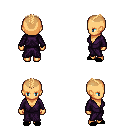
a pixel art fantasy rpg character, female body template, human, tanned skin, purple robe, red pants, light blonde short mohawk hairstyle, black slippers, four views (front, back, left, right), 2x2 character sprite sheet, small pixel art, hard edges, no anti-aliasing